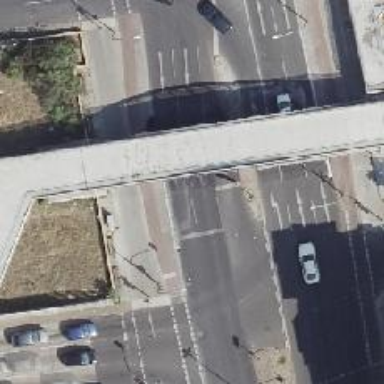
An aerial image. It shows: Secondary road with asphalt surface and lane markings. It features cycle track on the right side. The road is dual carriageway.